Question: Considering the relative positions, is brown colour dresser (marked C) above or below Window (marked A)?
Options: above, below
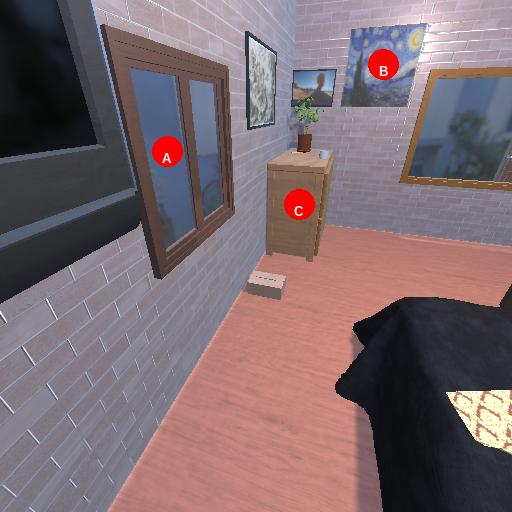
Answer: above